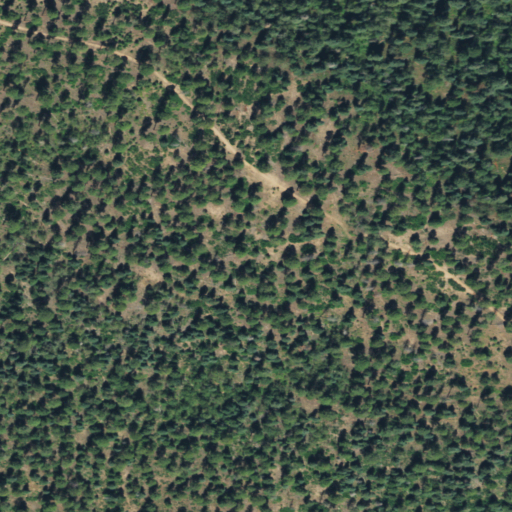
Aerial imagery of mountain in Colorado named Mule Mountain containing evergreen forest, deciduous forest, mixed forest, woody wetlands, and shrub